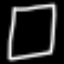
Label: square